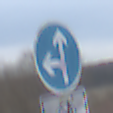
Verkehrszeichen: VorgeschriebeneFahrtrichtungGeradeausOderLinks
Zusatzzeichen unten: EinspurigeFahrzeugeFrei6
Umgebung: Outdoor, Suburban
Tageszeit: MorningAfternoon
Wetter: Overcast
Licht: Natural
Jahreszeit: NotSpecified
Kontrast: LowContrast